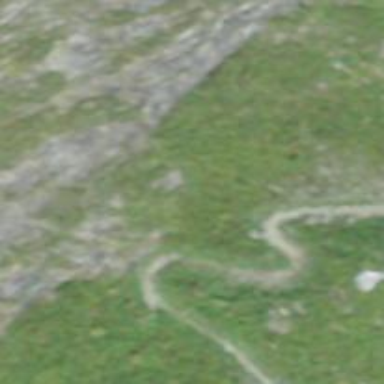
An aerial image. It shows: Path.